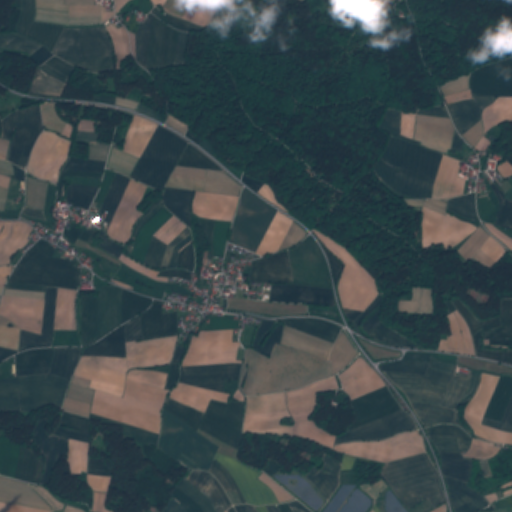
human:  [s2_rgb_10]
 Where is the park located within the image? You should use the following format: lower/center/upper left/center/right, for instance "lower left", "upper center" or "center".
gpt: The park is located in the lower center of the image.
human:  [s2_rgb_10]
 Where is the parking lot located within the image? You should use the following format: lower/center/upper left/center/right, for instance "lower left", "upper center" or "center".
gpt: The parking lot is located in the upper center of the image.
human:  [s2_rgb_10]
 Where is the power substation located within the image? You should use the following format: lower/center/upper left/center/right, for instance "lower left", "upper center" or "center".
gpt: The power substation is located in the center left of the image.
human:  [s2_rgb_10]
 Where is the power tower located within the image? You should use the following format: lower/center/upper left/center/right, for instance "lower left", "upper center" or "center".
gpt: The power tower is located in the lower right of the image.
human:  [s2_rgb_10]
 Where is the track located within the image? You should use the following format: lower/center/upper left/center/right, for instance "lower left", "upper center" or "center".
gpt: There is no track in the image.